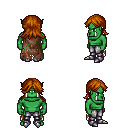
a pixel art fantasy rpg character, male body template, orc, green skin, brown tattered cape, metal pants, brunette loose hair, metal boots, four views (front, back, left, right), 2x2 character sprite sheet, small pixel art, hard edges, no anti-aliasing